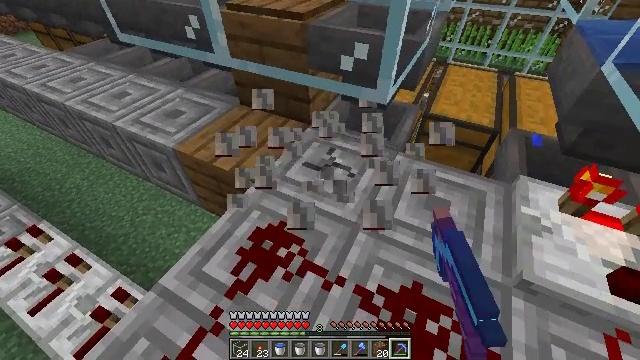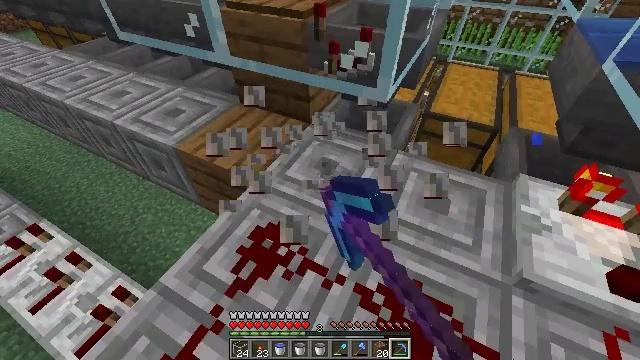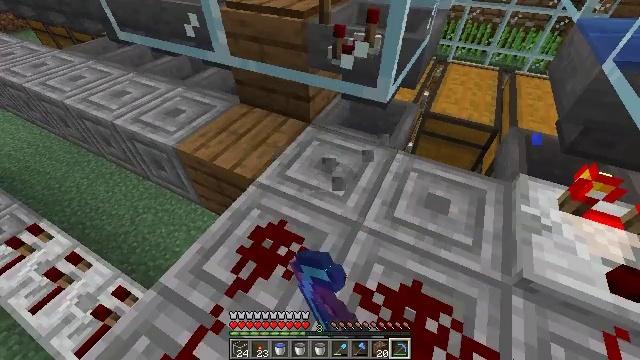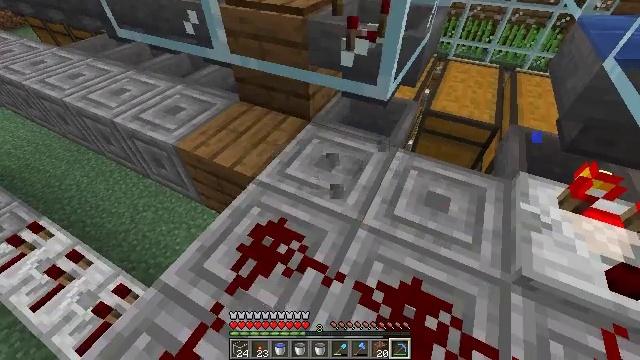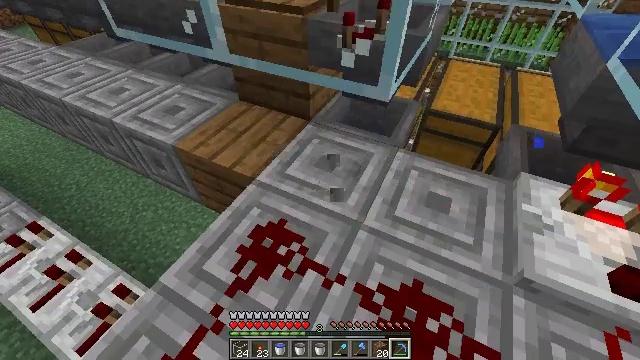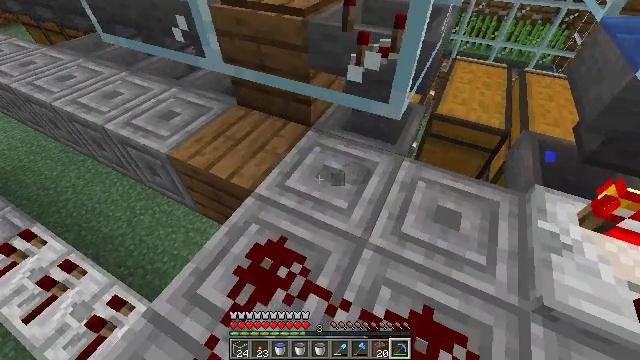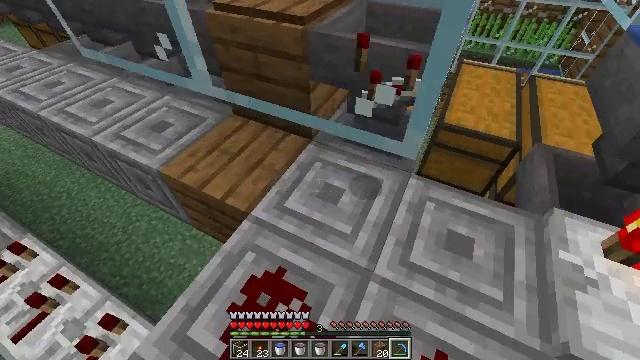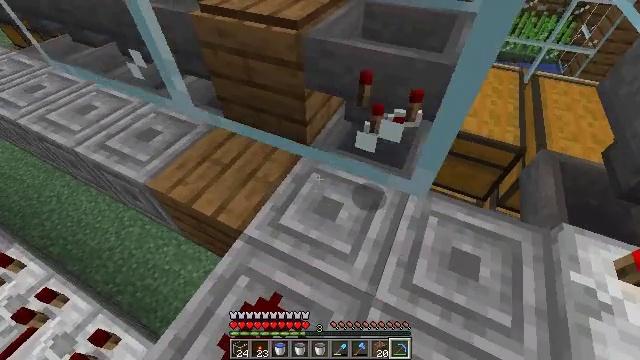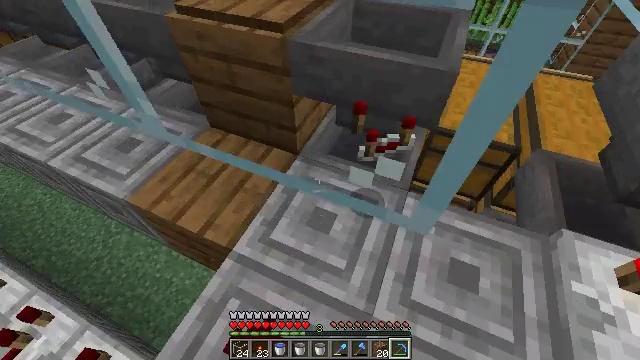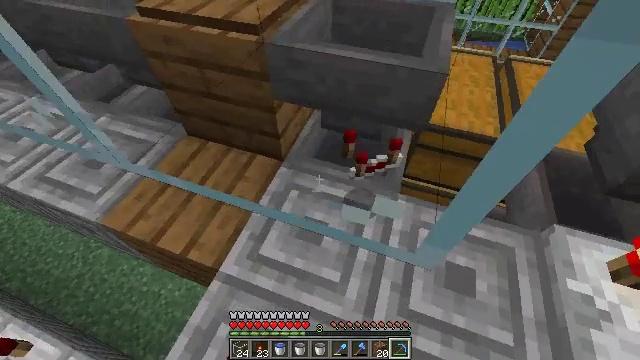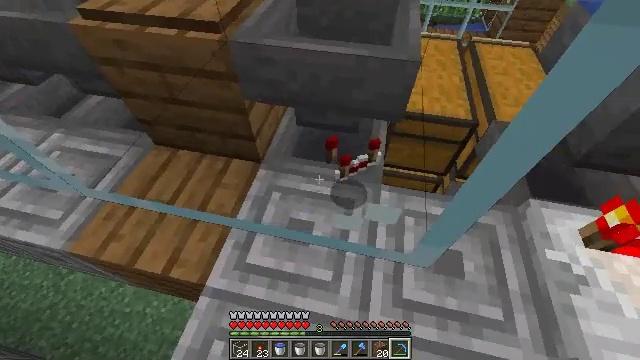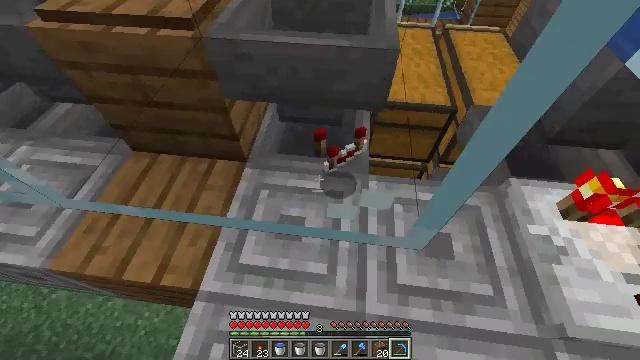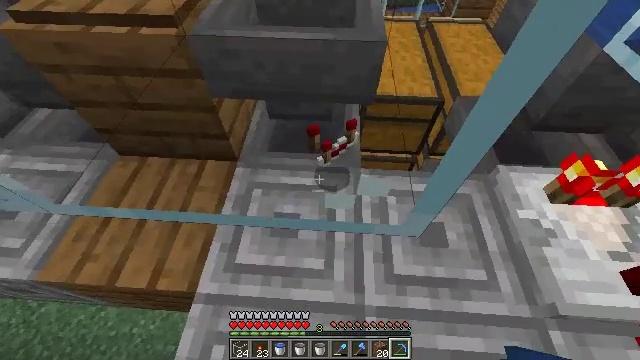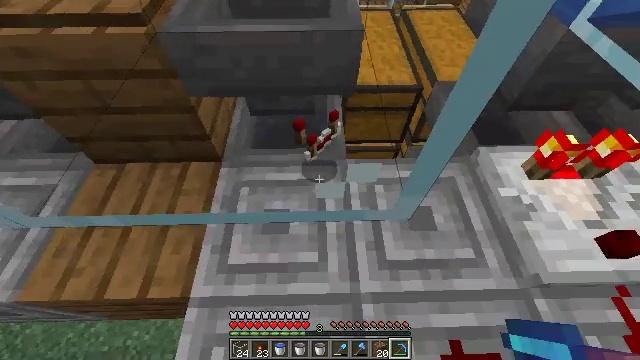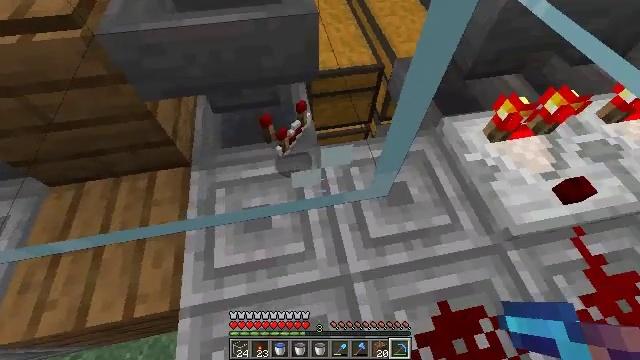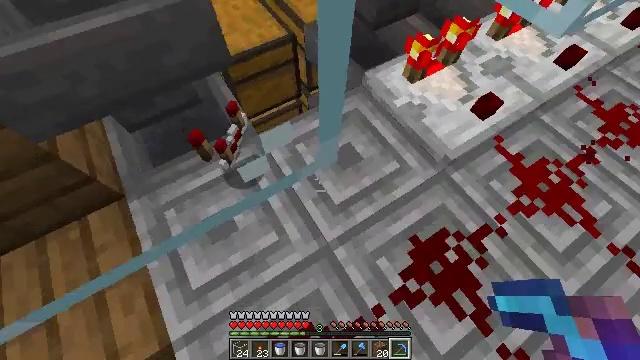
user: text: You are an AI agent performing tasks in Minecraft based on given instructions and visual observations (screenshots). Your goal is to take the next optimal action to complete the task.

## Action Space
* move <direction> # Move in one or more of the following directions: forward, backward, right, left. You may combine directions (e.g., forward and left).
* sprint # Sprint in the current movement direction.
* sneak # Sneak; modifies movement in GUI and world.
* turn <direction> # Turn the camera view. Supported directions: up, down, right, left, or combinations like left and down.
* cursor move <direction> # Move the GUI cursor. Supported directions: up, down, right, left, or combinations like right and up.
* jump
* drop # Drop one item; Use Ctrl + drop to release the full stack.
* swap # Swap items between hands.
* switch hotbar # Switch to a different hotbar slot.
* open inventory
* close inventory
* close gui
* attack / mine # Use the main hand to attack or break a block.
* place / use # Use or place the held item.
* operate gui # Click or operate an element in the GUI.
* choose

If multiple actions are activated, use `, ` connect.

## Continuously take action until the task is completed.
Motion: motion action
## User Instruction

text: Break the redstone wire to disrupt circuits.
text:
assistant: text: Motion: no_op
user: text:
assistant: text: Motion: no_op
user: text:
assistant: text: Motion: no_op
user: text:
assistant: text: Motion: move forward
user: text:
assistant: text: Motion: move forward
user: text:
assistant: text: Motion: move forward
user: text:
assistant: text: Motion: move forward, turn down
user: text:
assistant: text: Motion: move forward, turn right and down
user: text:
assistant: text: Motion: turn right and down
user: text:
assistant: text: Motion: turn right and down
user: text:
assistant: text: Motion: turn right and down
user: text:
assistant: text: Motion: turn right
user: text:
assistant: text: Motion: turn right and down
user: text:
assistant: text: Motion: turn right and down
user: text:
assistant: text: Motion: turn right and down
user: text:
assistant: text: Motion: turn right and down
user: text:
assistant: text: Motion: turn right
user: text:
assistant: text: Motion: turn right
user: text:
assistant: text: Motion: turn right
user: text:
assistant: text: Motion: turn right
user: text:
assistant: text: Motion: no_op
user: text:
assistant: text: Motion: no_op
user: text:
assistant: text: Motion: attack / mine
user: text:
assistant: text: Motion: attack / mine
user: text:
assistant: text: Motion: attack / mine
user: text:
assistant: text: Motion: turn right, attack / mine
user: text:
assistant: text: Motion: turn right and up
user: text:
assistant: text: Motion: turn right and up
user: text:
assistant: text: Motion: turn right and up
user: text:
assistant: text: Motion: turn right and up